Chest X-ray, PA view. Patient: 62 years old, sex M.
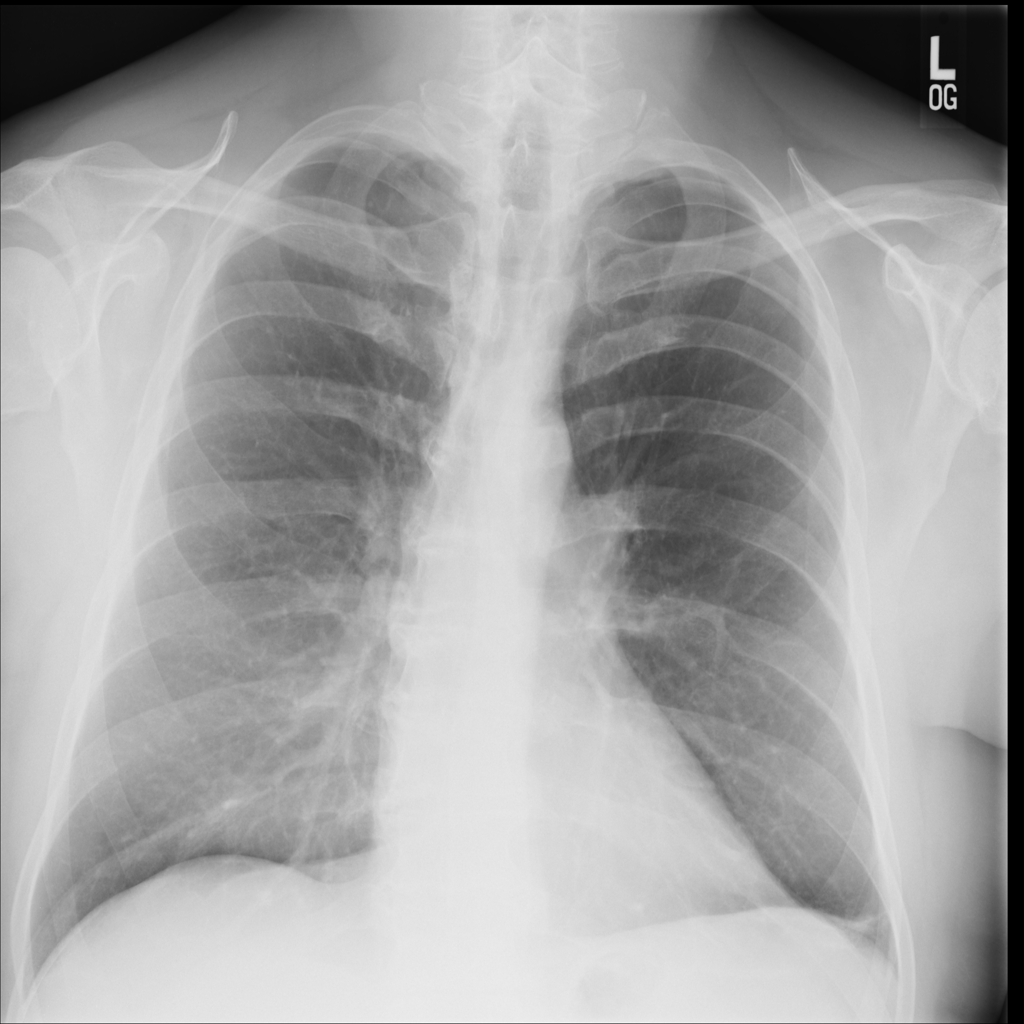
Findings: Atelectasis